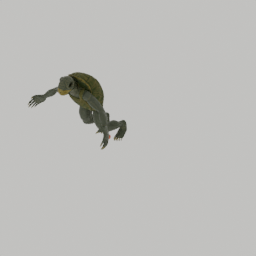
Label: animals